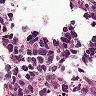
Metastatic tissue present: yes